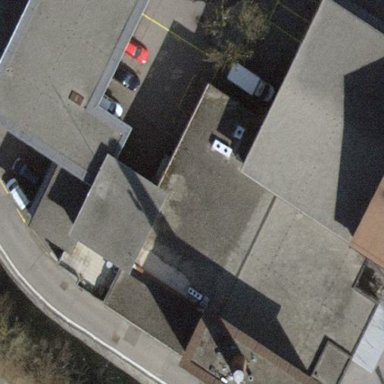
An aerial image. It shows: Restaurant building.